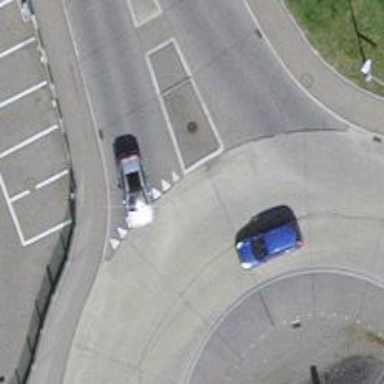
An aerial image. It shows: Road with "give way" sign.